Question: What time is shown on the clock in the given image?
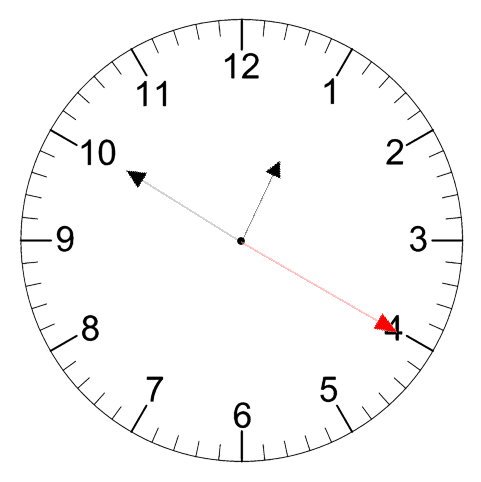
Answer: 12:50:20